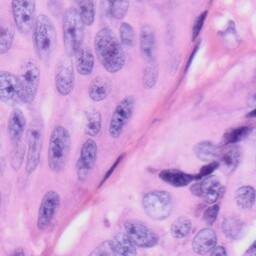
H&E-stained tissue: Skin